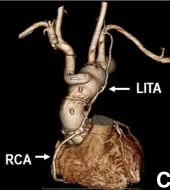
Postoperative images. (C) Post-operative three-dimensional volume rendering of contrast-enhanced CT scan in patient 3. Chest CT scan revealed that the ascending aorta and part of the aortic arch were replaced with a prosthetic graft, and that the innominate artery was bypassed using a side-arm branch. Also the left internal thoracic artery to the proximal right coronary artery bypass was patent. (CT: computed tomography; AO: aorta; LMC: left main coronary artery; PA: pulmonary artery; RCA: right coronary artery; LITA: right internal thoracic artery; RGEA: right gastroepiploic artery).
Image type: radiology (ct)